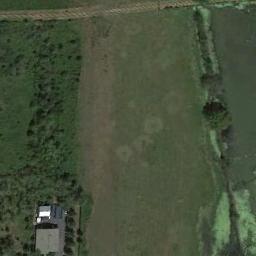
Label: meadow